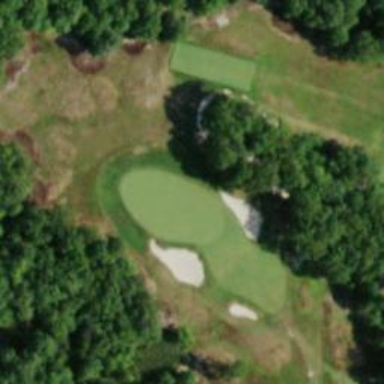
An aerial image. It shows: Golf hole.